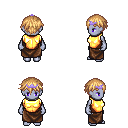
a pixel art fantasy rpg character, female body template, dark elf, purple skin, gold chest armor, robe skirt, light blonde short bangs hairstyle, purple tiara, four views (front, back, left, right), 2x2 character sprite sheet, small pixel art, hard edges, no anti-aliasing